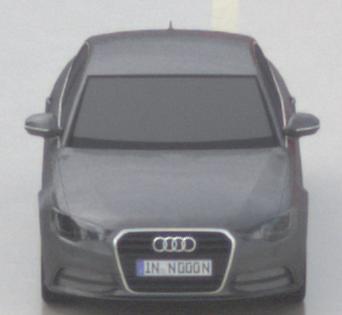
Make: Audi
Model: A6 2.0 TFSI
Detailed model: A6 (C7) Limousine
Model produced from: 2011/10
Model produced until: 2014/09
Doors: 4
Color: gray
Road condition: wet road
Daytime: morning or afternoon
Contrast: low contrast